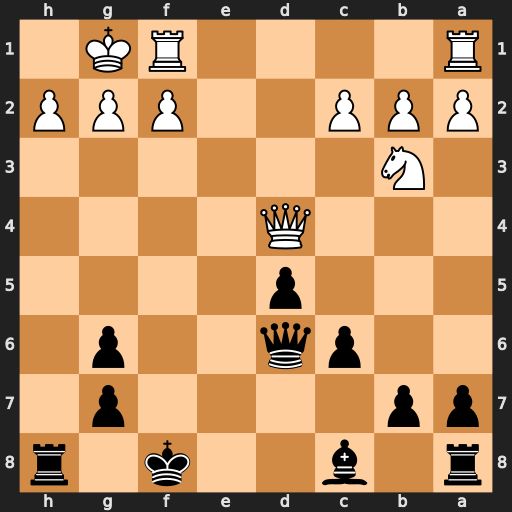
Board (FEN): r1b2k1r/pp4p1/2pq2p1/3p4/3Q4/1N6/PPP2PPP/R4RK1
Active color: b
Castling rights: -
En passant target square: -
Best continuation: Qxh2#